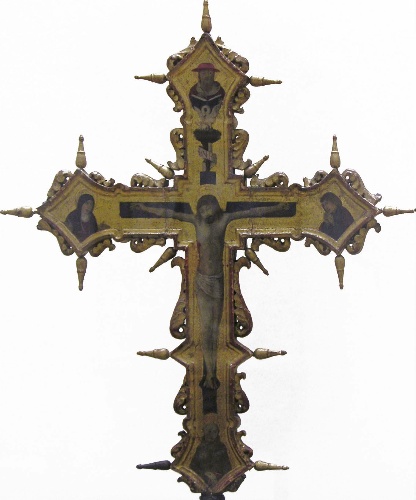
Title: Processional Crucifix
Artist: Pietro di Francesco Orioli
Artist bio: Italian, Siena 1458–1496 Siena
Date: ca. 1480s
Object type: Painting
Classification: Paintings
Medium: Tempera on wood, gold ground
Dimensions: Overall 21 1/4 x 18 1/2 in. (54 x 47 cm); painted surface 18 5/8 x 14 in. (47.3 x 35.6 cm)
Department: European Paintings
Credit line: The Bequest of Michael Dreicer, 1921
Accession year: 1922
Repository: Metropolitan Museum of Art, New York, NY
Tags: Cross|Crucifixion|Christ|Saint Francis|Saint Jerome